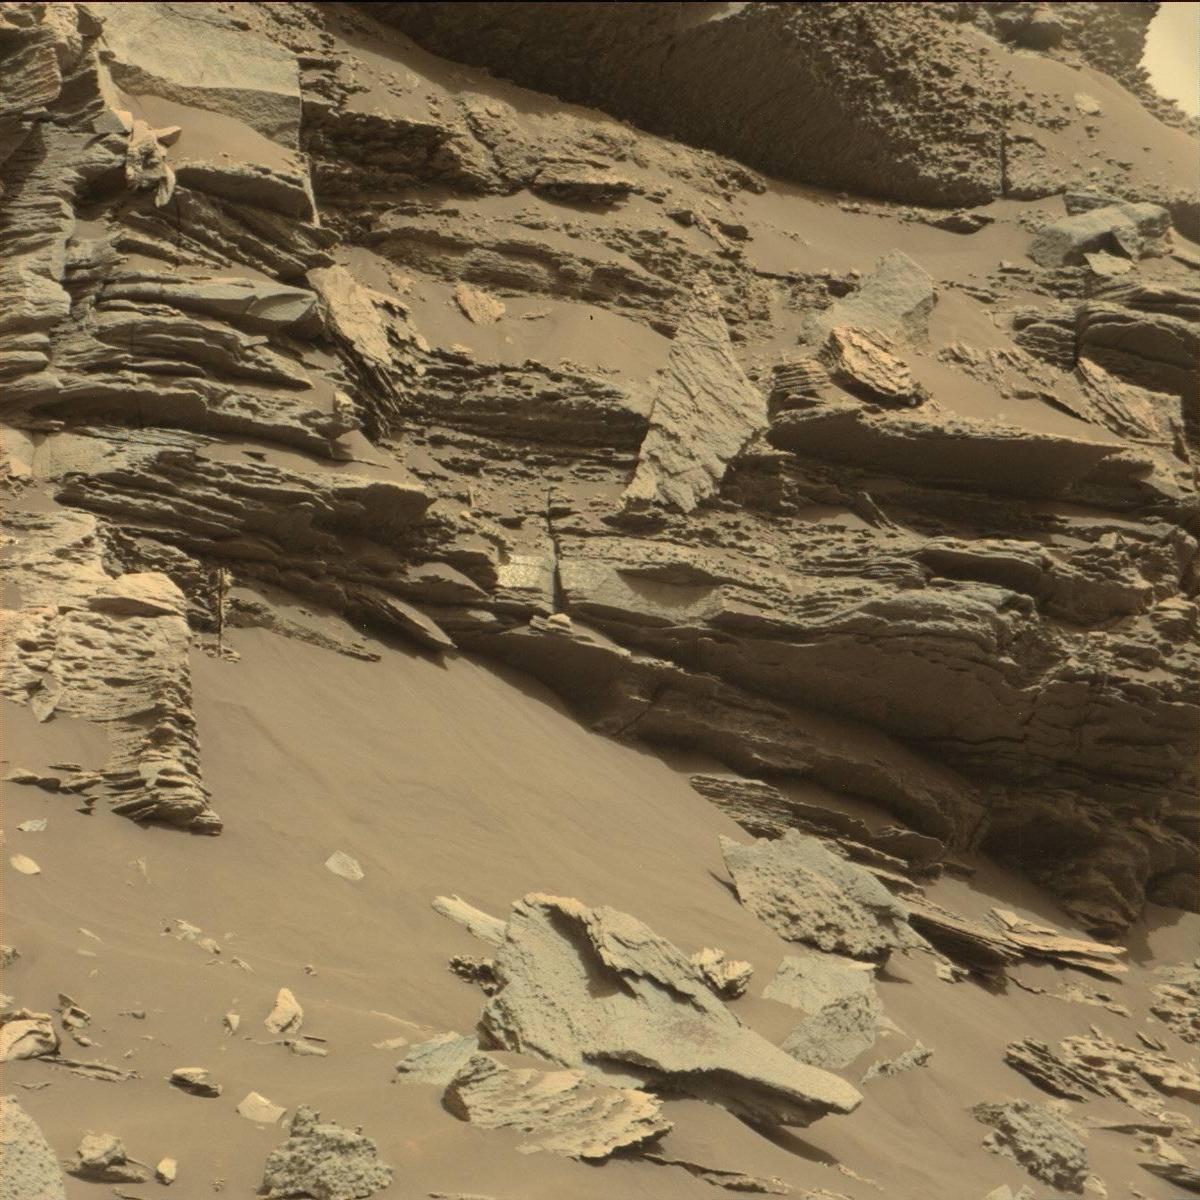
Terrain classes present: Bedrock, Rock, Sand / Soil, Sky